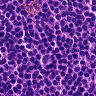
Metastatic tissue present: no